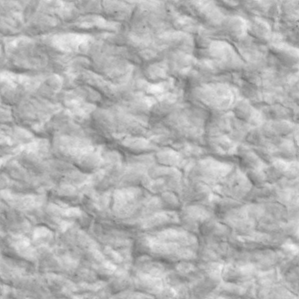
Label: non_frost